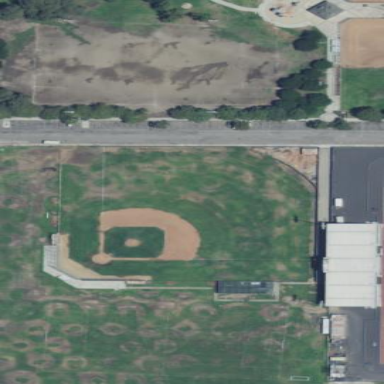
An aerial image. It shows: Grass pitch designated for baseball.